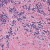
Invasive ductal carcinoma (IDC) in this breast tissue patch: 0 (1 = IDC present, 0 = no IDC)